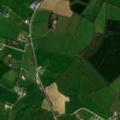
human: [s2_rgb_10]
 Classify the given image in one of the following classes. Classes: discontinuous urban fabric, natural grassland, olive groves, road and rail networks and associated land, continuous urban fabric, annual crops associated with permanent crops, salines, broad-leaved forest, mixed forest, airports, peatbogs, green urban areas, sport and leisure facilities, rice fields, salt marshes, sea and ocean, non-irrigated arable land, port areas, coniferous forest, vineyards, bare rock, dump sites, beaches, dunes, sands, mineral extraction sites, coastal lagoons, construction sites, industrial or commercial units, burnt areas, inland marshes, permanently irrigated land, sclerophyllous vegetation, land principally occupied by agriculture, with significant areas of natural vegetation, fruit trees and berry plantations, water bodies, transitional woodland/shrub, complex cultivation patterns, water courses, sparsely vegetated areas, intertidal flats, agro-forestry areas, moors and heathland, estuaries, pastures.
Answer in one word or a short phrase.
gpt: pastures